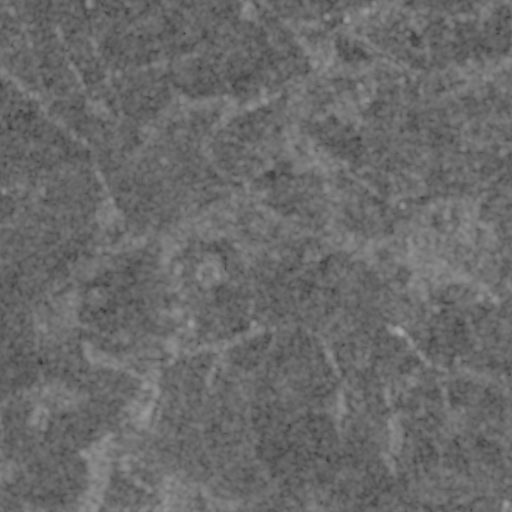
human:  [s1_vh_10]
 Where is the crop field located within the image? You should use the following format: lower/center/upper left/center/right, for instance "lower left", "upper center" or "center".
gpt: The crop field is located in the upper right of the image.
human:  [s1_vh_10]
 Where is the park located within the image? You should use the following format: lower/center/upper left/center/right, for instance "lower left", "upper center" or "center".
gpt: The park is located in the center right of the image.
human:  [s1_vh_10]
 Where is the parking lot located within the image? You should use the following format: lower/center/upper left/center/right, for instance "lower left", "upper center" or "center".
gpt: The parking lot is located in the upper center of the image.
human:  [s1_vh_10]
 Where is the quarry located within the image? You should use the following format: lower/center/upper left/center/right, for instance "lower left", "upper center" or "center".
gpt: The quarry is located in the center of the image.
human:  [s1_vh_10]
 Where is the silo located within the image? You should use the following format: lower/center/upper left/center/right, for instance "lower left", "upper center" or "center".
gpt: The silo is located in the upper center of the image.
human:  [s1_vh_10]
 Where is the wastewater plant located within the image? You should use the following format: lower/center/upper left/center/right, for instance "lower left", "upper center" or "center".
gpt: The wastewater plant is located in the upper center of the image.
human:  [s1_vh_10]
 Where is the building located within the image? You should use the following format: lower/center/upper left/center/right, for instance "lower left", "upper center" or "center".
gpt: There is no building in the image.

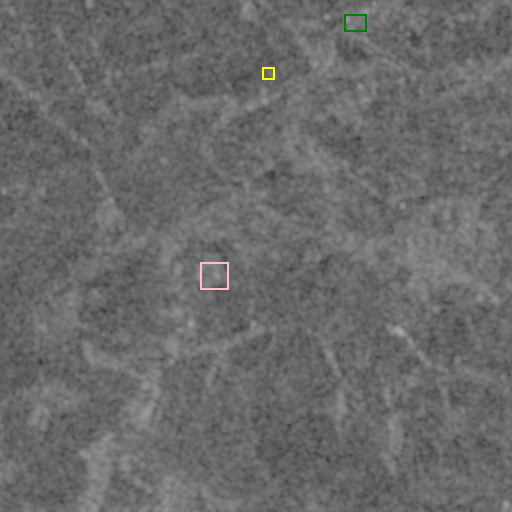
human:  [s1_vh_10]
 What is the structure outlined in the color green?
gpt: The structure outlined in green is a crop field.
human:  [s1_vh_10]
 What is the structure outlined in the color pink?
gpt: The structure outlined in pink is a quarry.
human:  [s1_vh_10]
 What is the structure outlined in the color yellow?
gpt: The structure outlined in yellow is a wastewater plant.
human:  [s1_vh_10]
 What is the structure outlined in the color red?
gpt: There is no red outline.